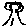
Label: tree